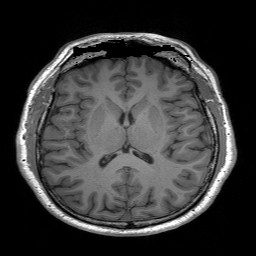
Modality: T1w
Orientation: coronal